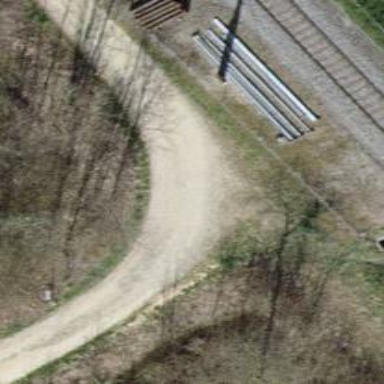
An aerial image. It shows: Unpaved track with grade2 tracktype.